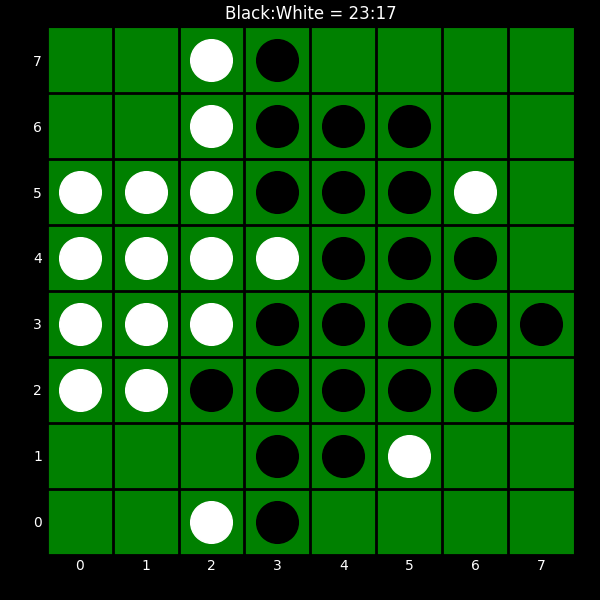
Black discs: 23
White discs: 17